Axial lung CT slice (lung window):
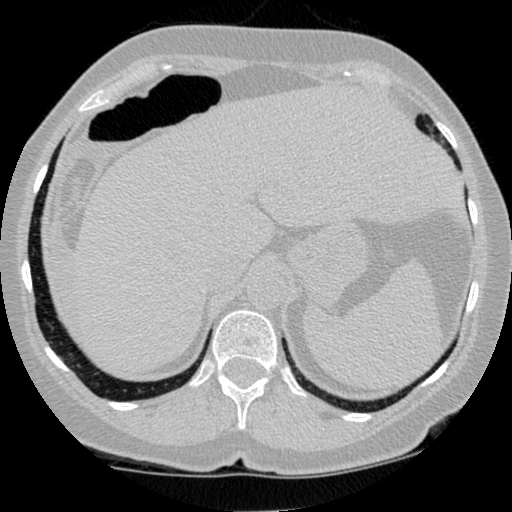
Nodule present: no